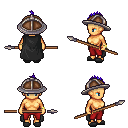
a pixel art fantasy rpg character, female body template, human, tanned skin, black cape, red pants, blue mohawk hairstyle, chain helm, bracelets, gray slippers, spear, four views (front, back, left, right), 2x2 character sprite sheet, small pixel art, hard edges, no anti-aliasing